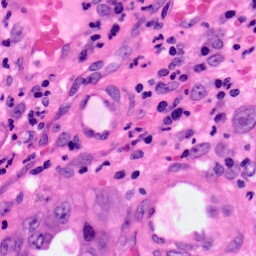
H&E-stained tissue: Pancreatic